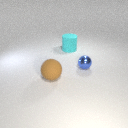
large brown rubber sphere to the left of large cyan rubber cylinder